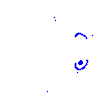
Particle: pion